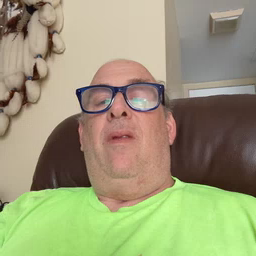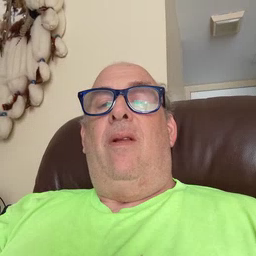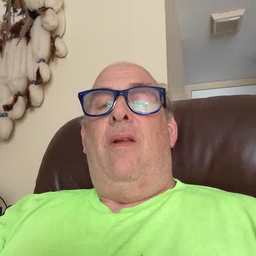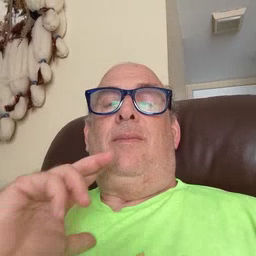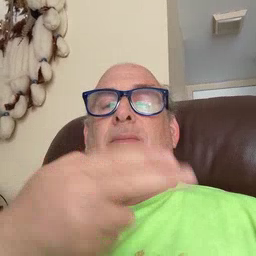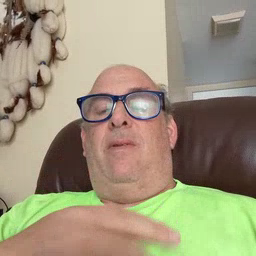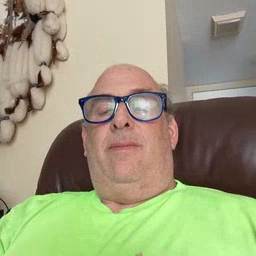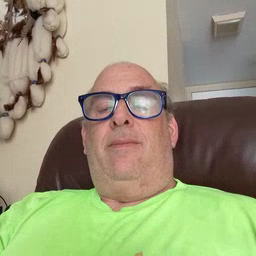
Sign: weus